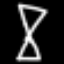
Label: hourglass